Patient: sex M, age 65
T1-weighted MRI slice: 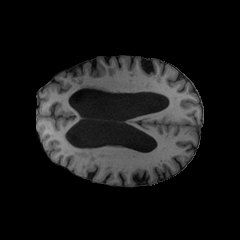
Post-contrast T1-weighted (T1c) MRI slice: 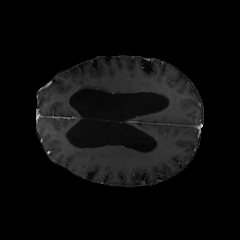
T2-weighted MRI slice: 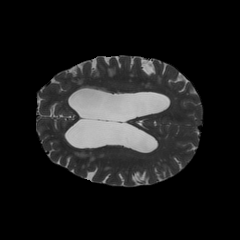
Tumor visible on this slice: no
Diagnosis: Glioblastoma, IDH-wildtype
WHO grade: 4